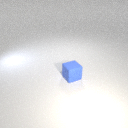
small blue rubber cube